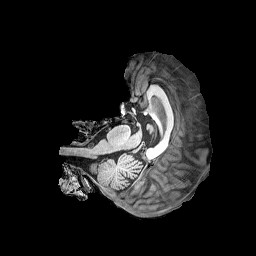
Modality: T1w
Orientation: axial
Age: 76
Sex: female
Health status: healthy